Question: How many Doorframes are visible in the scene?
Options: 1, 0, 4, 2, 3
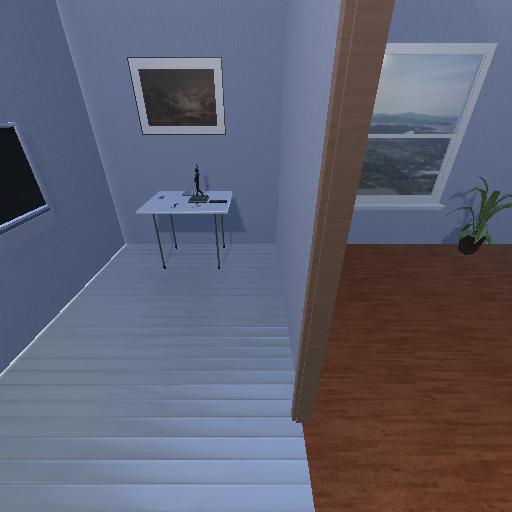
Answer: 1